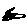
Label: smiley face